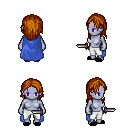
a pixel art fantasy rpg character, female body template, dark elf, purple skin, blue cape, white pants, brunette long hairstyle, black slippers, dagger, four views (front, back, left, right), 2x2 character sprite sheet, small pixel art, hard edges, no anti-aliasing